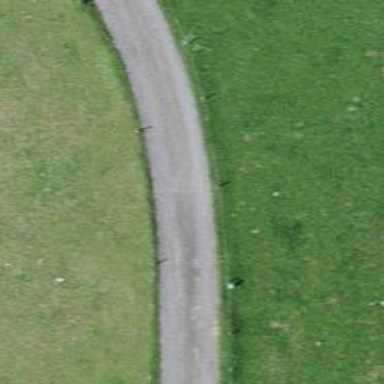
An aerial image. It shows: Pebblestone track with grade2 quality.